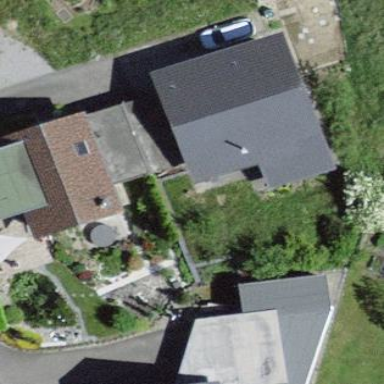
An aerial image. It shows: Residential building.